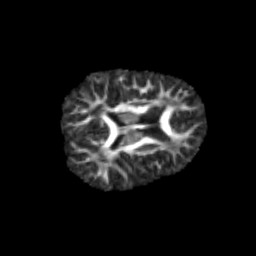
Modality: FA
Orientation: axial
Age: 7
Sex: male
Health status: healthy